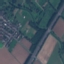
Label: Highway